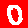
Digit: 0